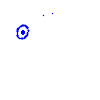
Particle: proton